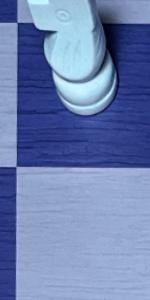
Label: Empty